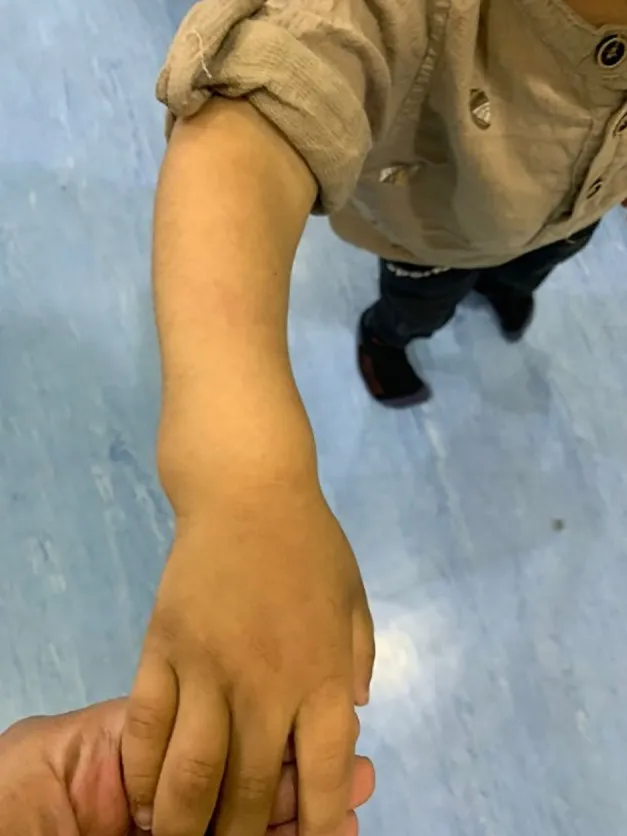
Wrist joint widening.
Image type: medical_photograph (other_medical_photograph)